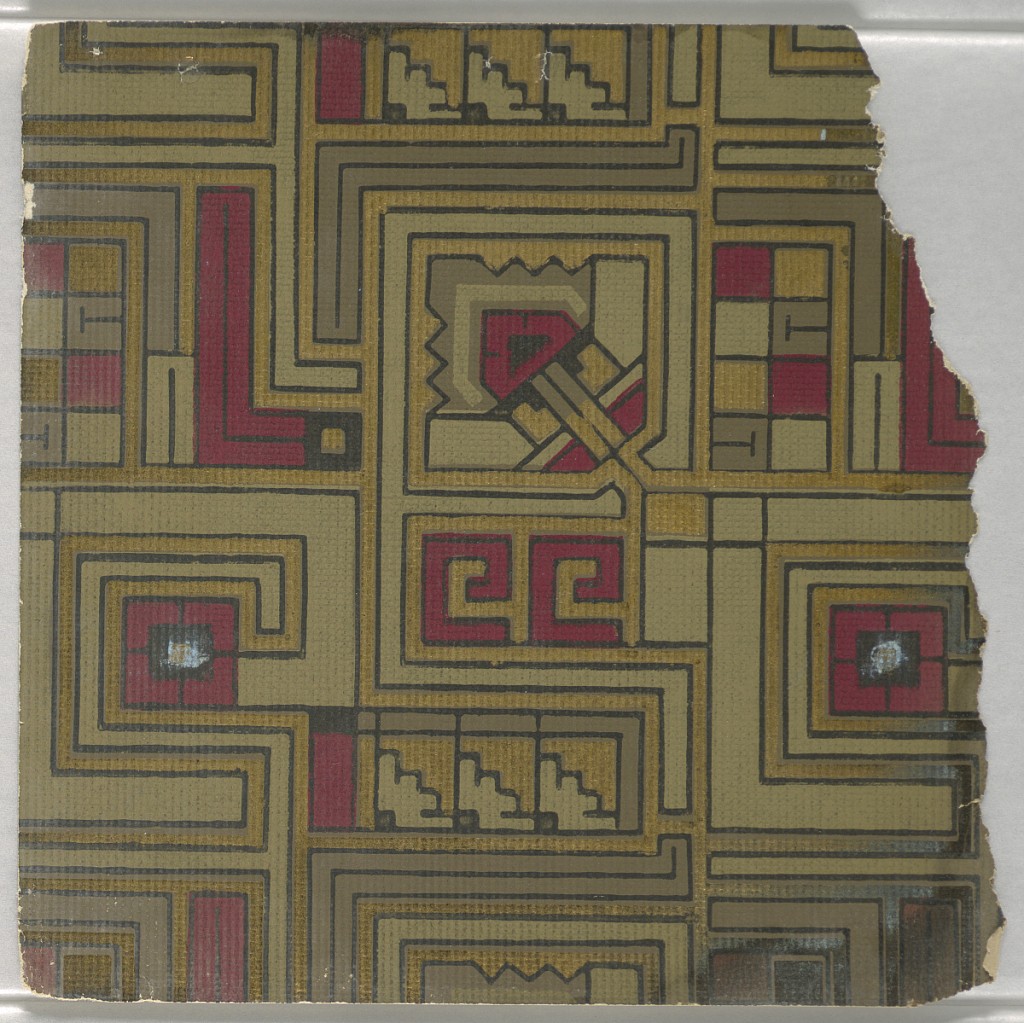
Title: Sidewall sample
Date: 1880–90
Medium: Machine-printed on paper
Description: Fragmentary wallpapers from sample book, including aesthetic-style and Anglo-Japanesque designs.

72 pages of samples.